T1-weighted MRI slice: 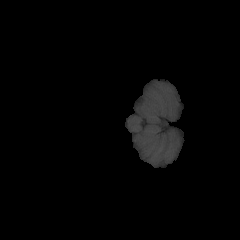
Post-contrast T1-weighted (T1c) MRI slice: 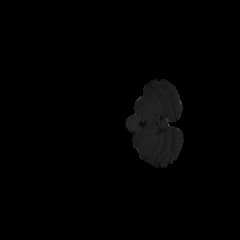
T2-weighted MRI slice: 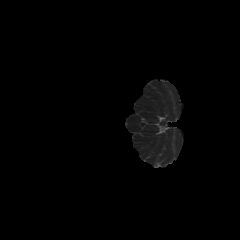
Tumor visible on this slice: no